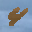
Label: 4